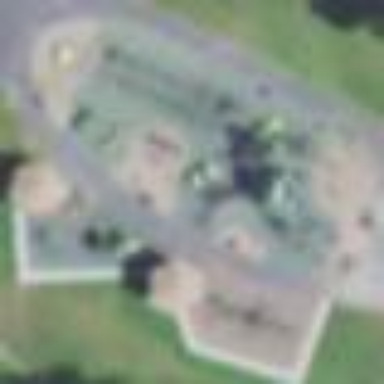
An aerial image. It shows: Playground designed with playground theme on leisure land.